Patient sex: M
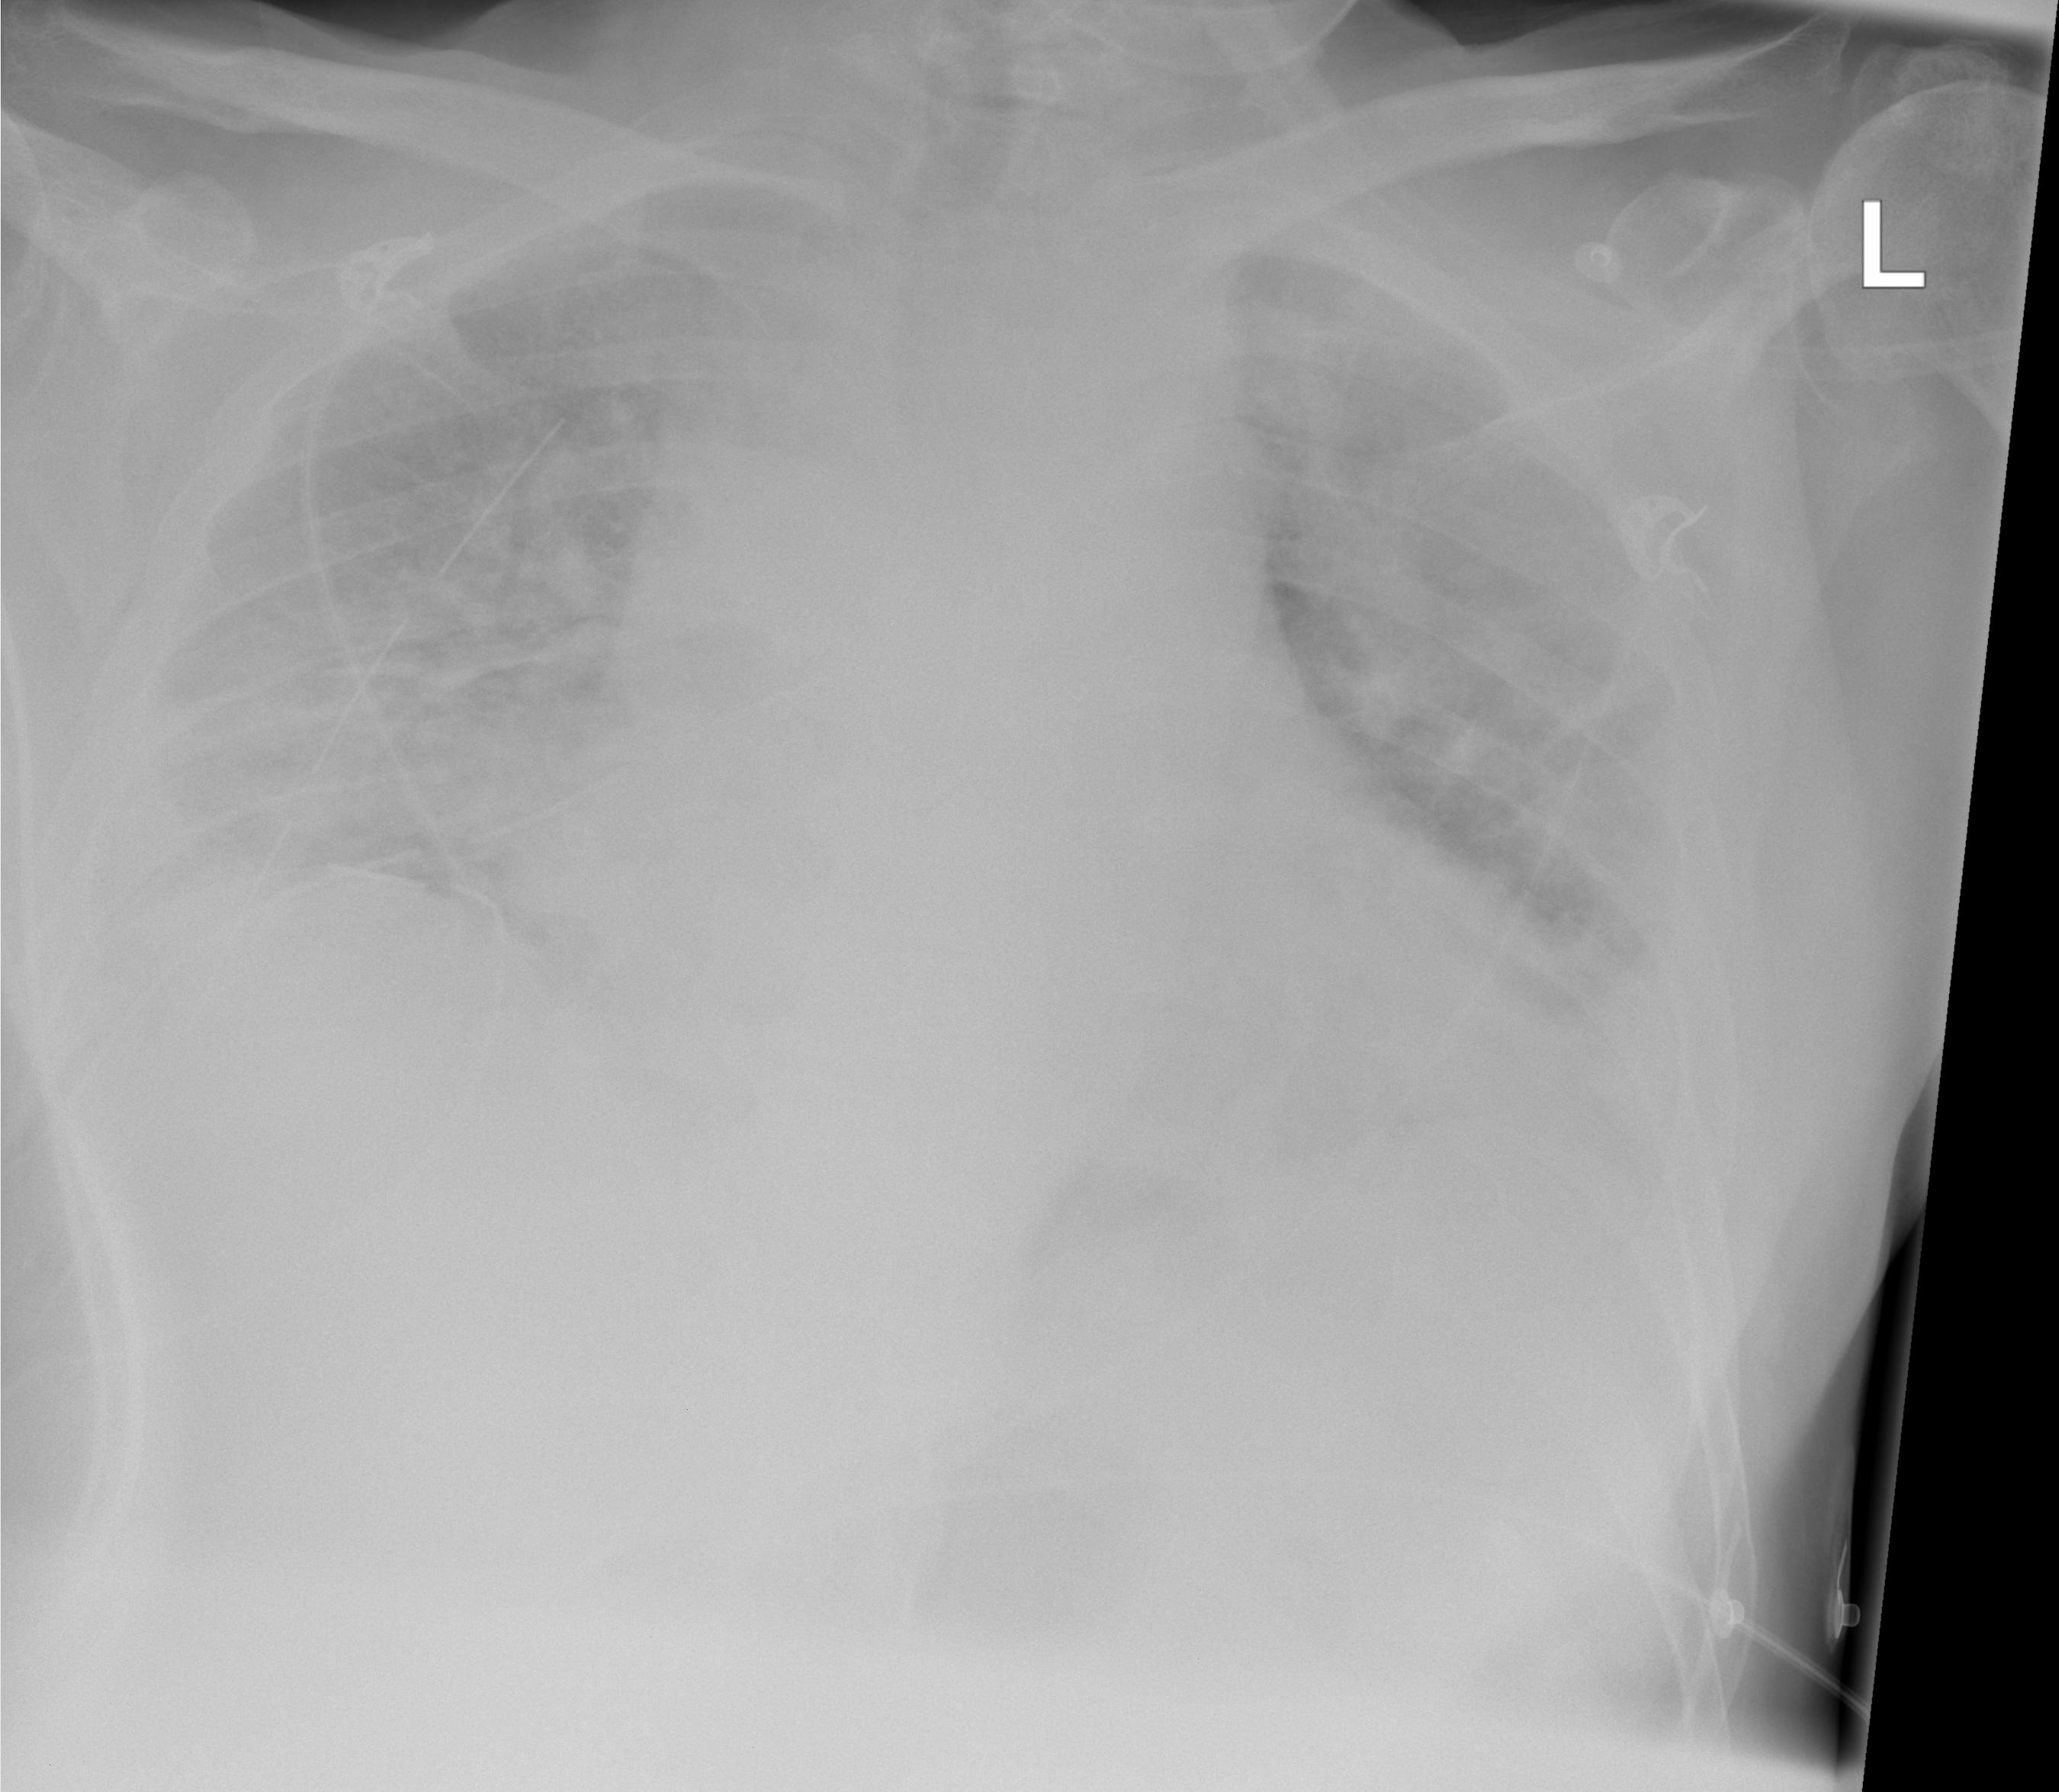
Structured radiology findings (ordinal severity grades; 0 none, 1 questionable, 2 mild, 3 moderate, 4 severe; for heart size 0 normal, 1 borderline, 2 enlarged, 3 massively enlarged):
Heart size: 0
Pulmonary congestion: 0
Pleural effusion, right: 2
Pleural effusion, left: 2
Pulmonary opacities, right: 3
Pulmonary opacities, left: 2
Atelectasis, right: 3
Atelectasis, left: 2